Question: I am trying to do conditional formatting with time, in one column I have present time i.e. using '=NOW()', in other columns I have a set of time between 0-24 Hrs. All the columns have time in 'HH:MM::SS' format.
When I use conditional formatting on the set of time values such that if present time is between start time and end time, the cells should turn to orange color, if start time and end time was before present time then the cell should be in yellow color, if start time and end time is later than present time the cell should be in green color. Applying conditional formatting works only once but I want the sheet to be dynamic i.e. the cells should change their colors according to real time values.
Please find the following example image

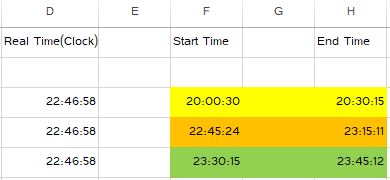
Answer: ## Answer edited, as question clarified:
You could try the following conditional formatting formulae:
Yellow:
'''
=AND($F3<NOW()-TODAY(),$H3<NOW()-TODAY())
'''
Orange:
'''
=AND($F3<NOW()-TODAY(),$H3>NOW()-TODAY())
'''
Green:
'''
=AND($F3>NOW()-TODAY(),$H3>NOW()-TODAY())
'''
Apply each formula to range F3:H6, and format to suit.
<URL>